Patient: sex M, age 35
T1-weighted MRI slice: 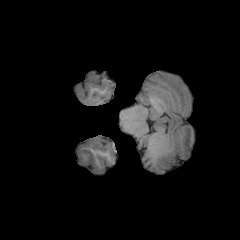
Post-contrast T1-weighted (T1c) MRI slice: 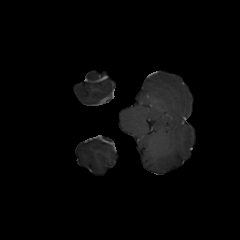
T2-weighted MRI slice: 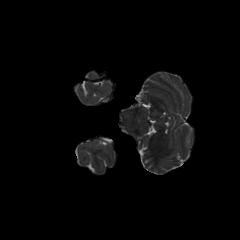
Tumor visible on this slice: no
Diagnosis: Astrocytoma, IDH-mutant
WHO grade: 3